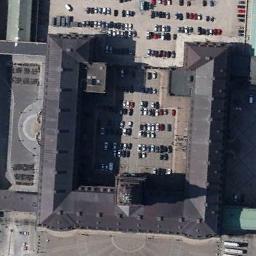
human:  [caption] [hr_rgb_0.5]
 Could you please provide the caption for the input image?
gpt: The dark gray palace has a courtyard and an open area and some cars parked in the courtyard and the open area .

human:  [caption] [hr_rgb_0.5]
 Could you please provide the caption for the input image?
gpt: There are many cars beside the palace .

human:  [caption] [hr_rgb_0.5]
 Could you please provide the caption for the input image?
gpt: The palace is next to the parking lot .

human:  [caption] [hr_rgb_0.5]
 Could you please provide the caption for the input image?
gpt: The central part of the palace is a circular building .

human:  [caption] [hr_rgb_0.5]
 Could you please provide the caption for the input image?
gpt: There are many cars beside the black palace .